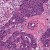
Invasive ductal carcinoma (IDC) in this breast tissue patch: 0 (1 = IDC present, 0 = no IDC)